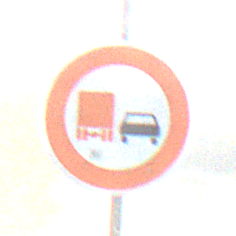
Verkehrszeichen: UeberholverbotKraftfahrzeuge
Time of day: SunriseSunset
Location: Outdoor (Nature)
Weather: Clear
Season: NotSpecified
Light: Natural